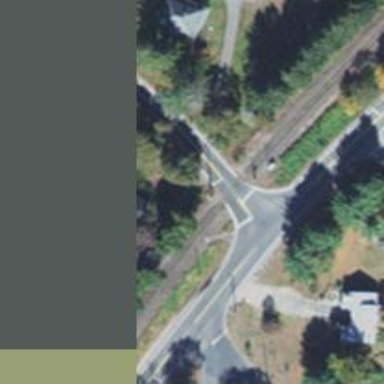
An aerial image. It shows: Level crossing along the railway.